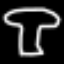
Label: mushroom